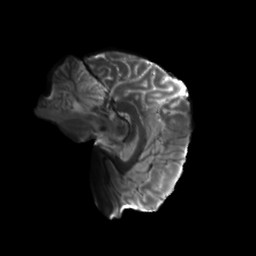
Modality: T2w
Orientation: sagittal
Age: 27
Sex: female
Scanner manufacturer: siemens
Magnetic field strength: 6.98 T
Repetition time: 7.08 s
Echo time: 0.0756 s